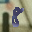
Label: 8